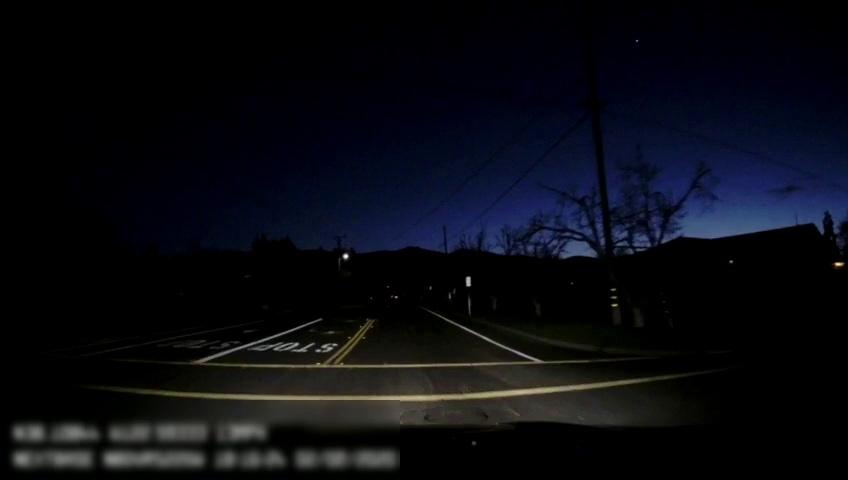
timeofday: Night
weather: Other
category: Drivable Space
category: Lanes | Alternate Lane
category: Lanes | Opposite Lane
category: Lanes | Alternate Lane
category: Lanes | Current Lane